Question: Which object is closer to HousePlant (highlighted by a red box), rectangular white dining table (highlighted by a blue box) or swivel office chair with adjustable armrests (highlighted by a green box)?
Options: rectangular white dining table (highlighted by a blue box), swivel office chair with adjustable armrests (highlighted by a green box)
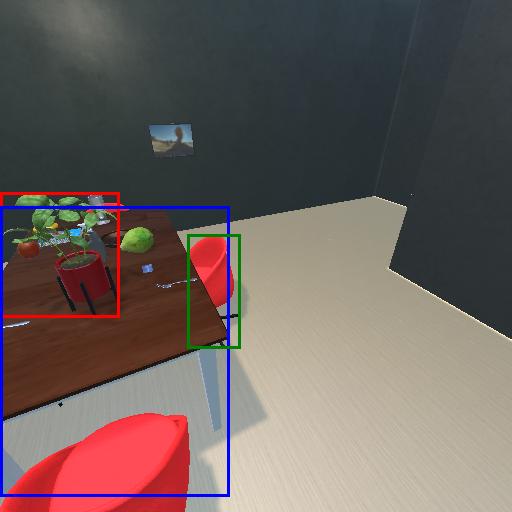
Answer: rectangular white dining table (highlighted by a blue box)